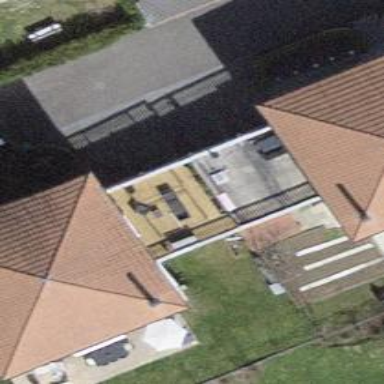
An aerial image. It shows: Garage building.